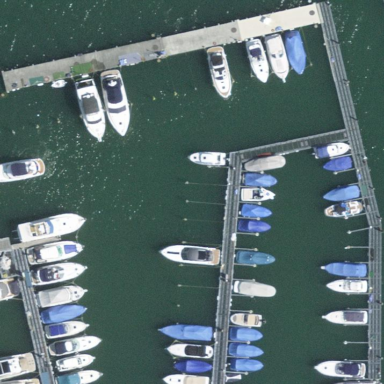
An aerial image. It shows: Pier located in marina surrounded by land for leisure activities.